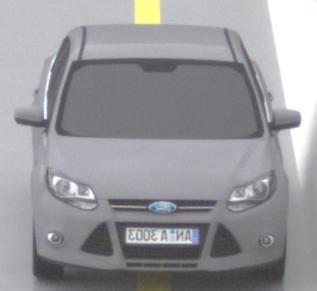
Make: Ford
Model: Focus 1.6 Ti-VCT
Detailed model: Focus (III)
Model produced from: 2011/09
Model produced until: 2014/09
Doors: 5
Color: gray
Road condition: wet road
Daytime: midday
Contrast: low contrast